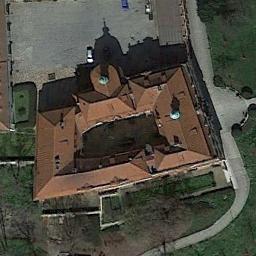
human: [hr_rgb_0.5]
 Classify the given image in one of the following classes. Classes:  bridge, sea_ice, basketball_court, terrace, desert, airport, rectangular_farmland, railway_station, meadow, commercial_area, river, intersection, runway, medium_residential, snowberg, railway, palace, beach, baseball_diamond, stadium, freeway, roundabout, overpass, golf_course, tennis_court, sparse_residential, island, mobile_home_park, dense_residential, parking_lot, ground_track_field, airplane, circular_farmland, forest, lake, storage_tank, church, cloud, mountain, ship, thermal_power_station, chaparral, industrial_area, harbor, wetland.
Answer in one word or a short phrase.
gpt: church